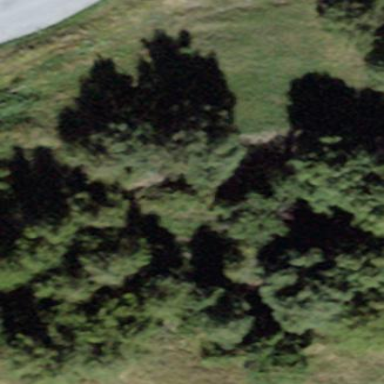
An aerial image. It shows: Forest area.